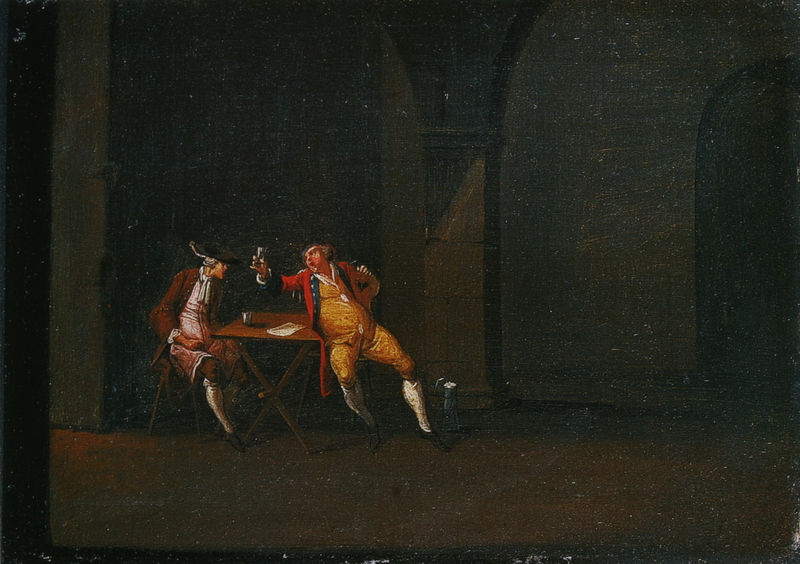
Titel: Die Zecher
Künstler: Gottlieb Christian Welte
Standort: Mainz
Institution: Landesmuseum
Schlagwörter: blau, dunkel, gemälde, mann, rubens, schatten, weiß, gelb, grün, menschen, sitzen, braun, glas, grau, haar, hell, hintergrund, holz, hut, licht, mund, männer, nacht, nase, orange, pfeiler, profil, raum, schwarz, straße, stuhl, stühle, szene, säule, tisch, tür, zimmer, rot, gespräch, herren, mode, schleife, alkohol, betrunken, betrunkene, flasche, gelage, gläser, hose, jacke, kneipe, saufen, trinken, trinkend, wand, wirtschaft, architektur, augen, barock, federn, kleidung, kragen, rembrandt, stein, herr, innenraum, wache, öl, einsam, boden, auge, haare, kelch, mantel, sitzend, innen, paar, blatt, bühne, knopf, lippen, locken, renaissance, genre, kanne, krug, beine, perücke, kopfbedeckung, bein, papier, lehne, bogen, genremalerei, unterhaltung, zwei, schuhe, mauer, klein, hocker, saal, soldaten, wein, dick, spielen, halstuch, lciht, tischchen, strumpf, bauch, knie, knöpfe, gehrock, weste, dünn, tor, galerie, halle, bögen, becher, strümpfe, eingang, keller, stütze, deckel, gefäß, zinn, gewölbe, zettel, kreuz, militär, uniform, zeitung, soldat, dreispitz, stiefel, hell-dunkel kontrast, brief, wams, rundbögen, general, wächter, halsbinde, lichtquelle, kniebundhose, trinker, dürer, drinnen, perücken, zuprosten, wachen, gucken, troubadour, sitzgelegenheit, graf, trunken, zecher, jahrhundert, baltt, schwrz, stifel, trunk, breitbeinig, flache, statisch, dunkeö, prost, trinkgelage, hit, würfeln, klapptisch, prosten, konversation, taverne, tischrunde, zettek, gläse, zeche, verhandlungen, bllatt, corps de garde, duyster*, fläzen, prosit, wampe, zechen, zechkumpane, zinkkanne, kniestümpfe, gelbn, omänner, grnre, achtzehn